Question: I have developed a website which works fine in the latest Chrome version 75.0.3770.142 while the old version doesn't render properly, i.e the images are stretched out vertically.
I have used 'height:auto'. The same problem occurs in Opera, Safari and IE. The latest update of Mozilla tends to work fine. But the old version gives the same problem.
Please help me out. I have the parent element's height set to auto (same as the media query shown below) and I have used flexbox to center images.
'''
@media only screen and (max-width: 414px){
#firstsec{
padding-top: 50px;
padding-bottom: 30px;
height: auto;
text-align: center;
background: url(aliali1.png);
background-size: cover;
background-repeat: no-repeat;
}
#firstsec h1{
font-size: 34px;
padding-bottom: 4px;
}
#firstsec #headerdesign img{
padding-top: 30px;
width:200px;
height:auto;
}
'''
'''
<section id="firstsec" class="parallax col-12">
<div id="headerdesign" class="d-flex justify-content-center col-12">
<img class="col-12 hello" src="https://i.stack.imgur.com/vnaKJ.png" alt="Cannot Load Image">
</div>
<div class="d-flex justify-content-center col-12 animated tada"><h1>"Hello this is Ali!"</br>I'm an Engineer & i like Designing</h1></div>
<button class="button button4 animated flash"><a href="#secondsec">Check out my work !</a></button>
</section>
'''

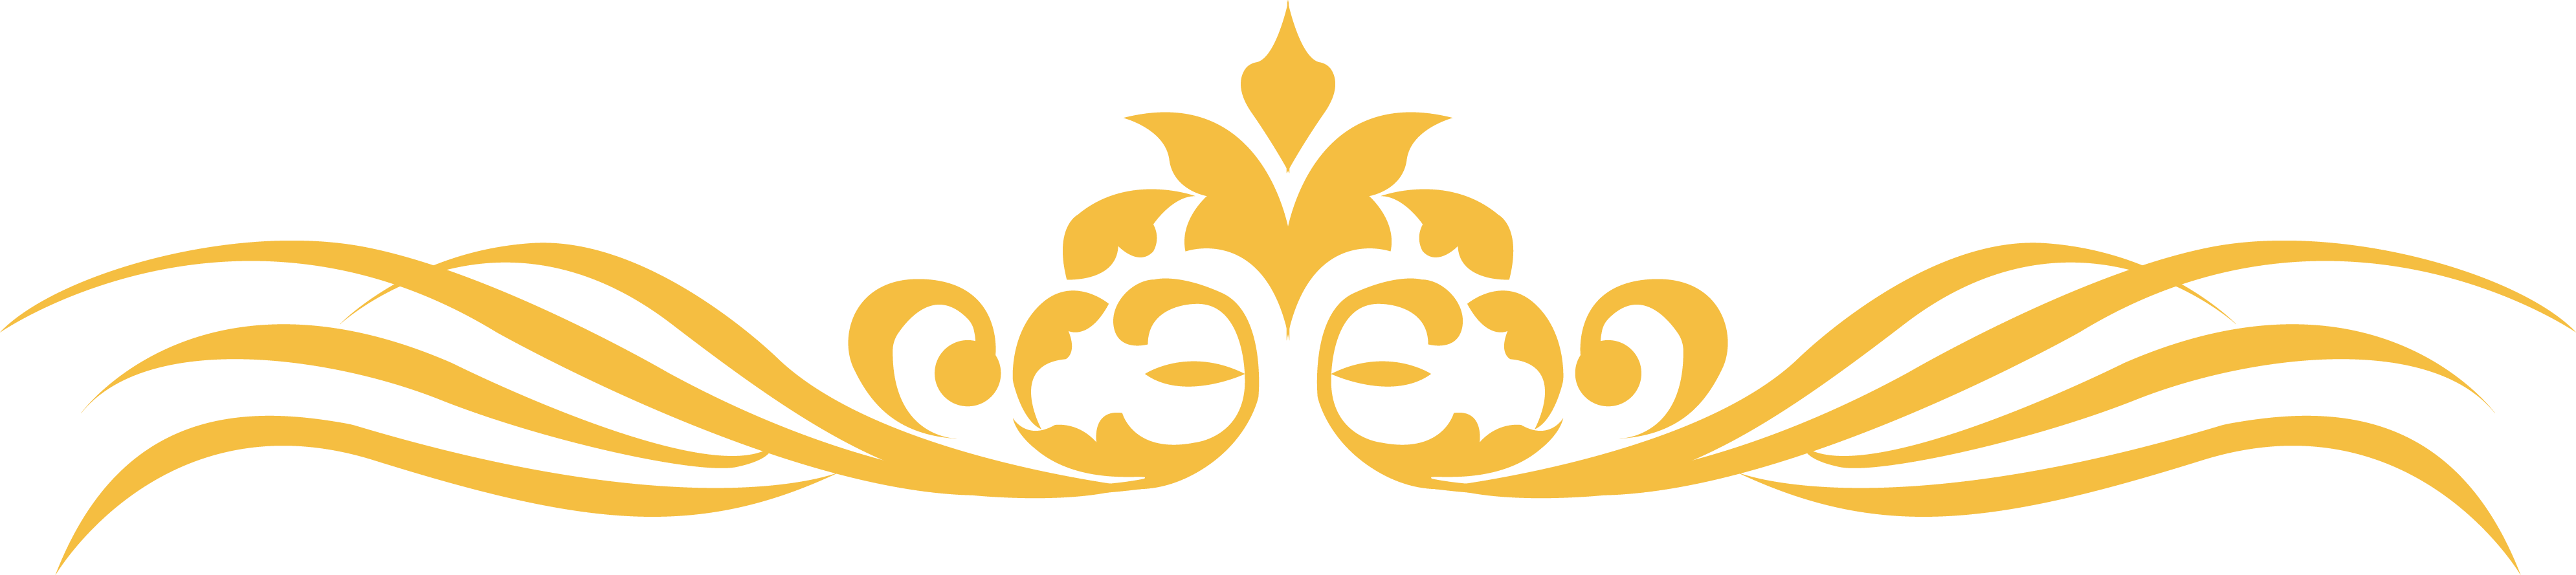
Answer: Just add align-items:center property in your stylesheet to your existing bootstrap class property because by default its align-items:stretch. Example below;
'''
.justify-content-center{
align-items: center;
}
'''
'''
<div class="col-lg-4 d-flex justify-content-center">
</div>
'''